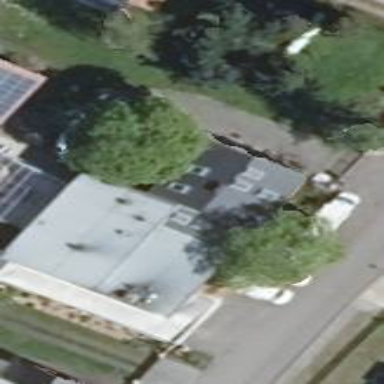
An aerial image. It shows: House with gabled roof. The roof is dark grey and oriented along the building.